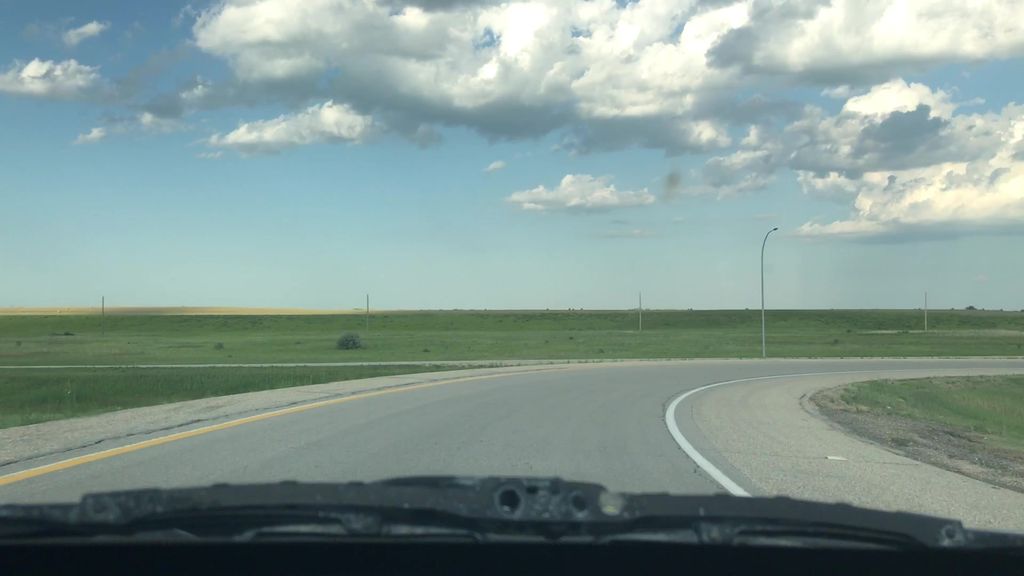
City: winnipeg